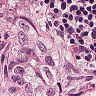
Metastatic tissue present: yes